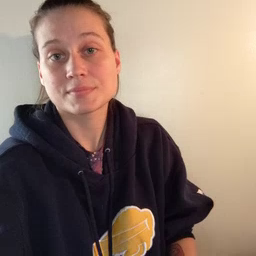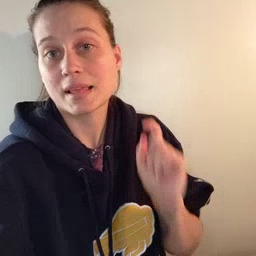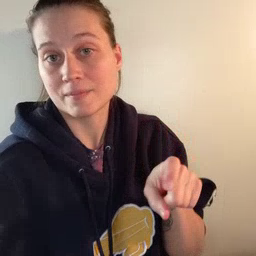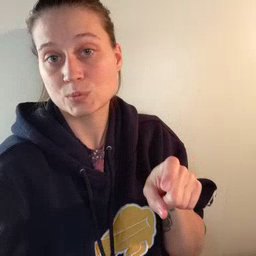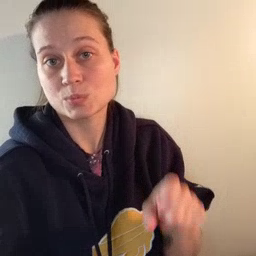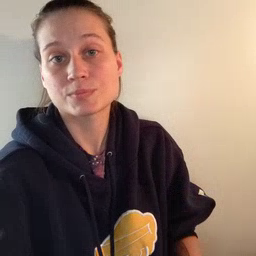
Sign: haveto